RGB frame:
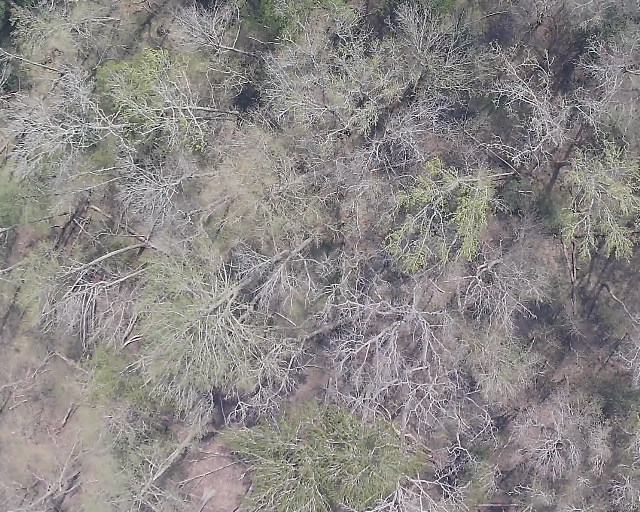
Thermal frame:
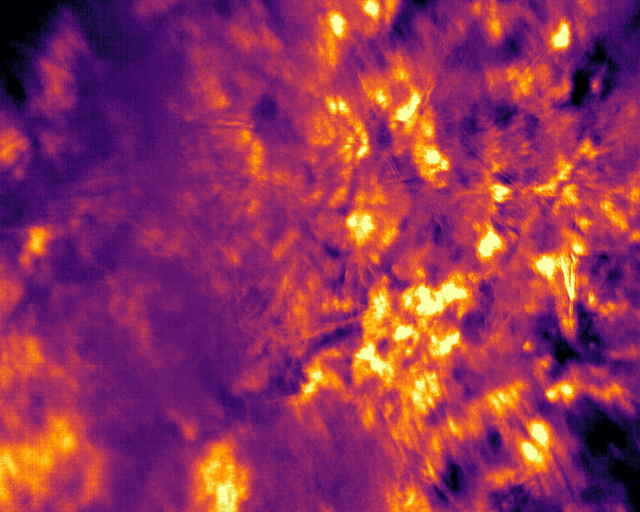
Captured: 2026-02-26 03:43:58
Pixels at or above 80 °C: 0 (fraction of frame: 0)